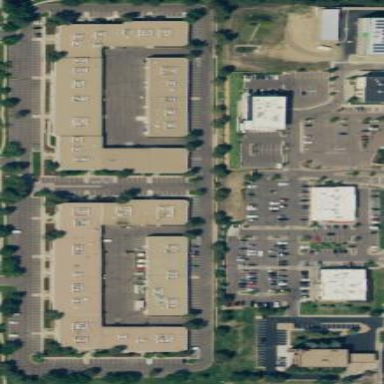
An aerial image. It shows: Commercial area.